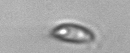
Label: Chrysochromulina